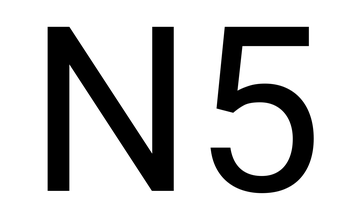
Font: Roboto_Regular